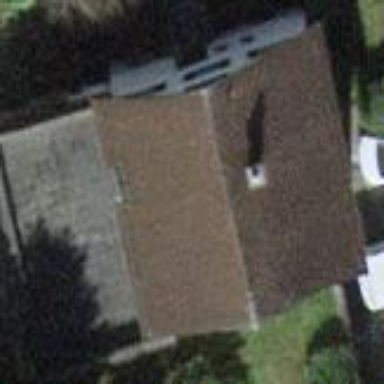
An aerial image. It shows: Building with tiled roof.